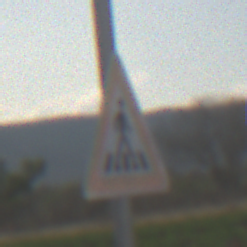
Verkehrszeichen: FussgaengerueberwegLinks
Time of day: Midday
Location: Outdoor (Nature)
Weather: PartlyCloudy
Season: NotSpecified
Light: Natural